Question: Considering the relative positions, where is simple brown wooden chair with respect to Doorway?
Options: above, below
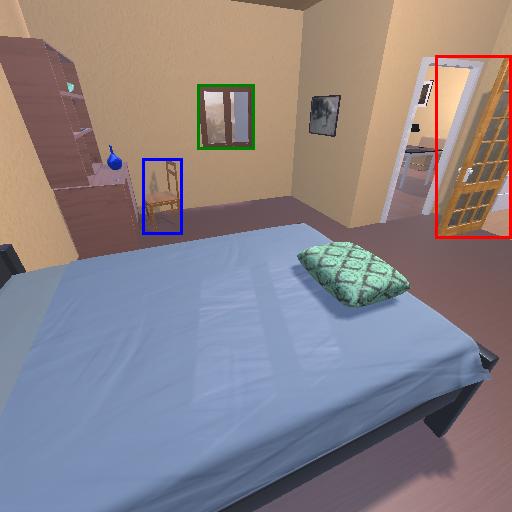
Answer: above